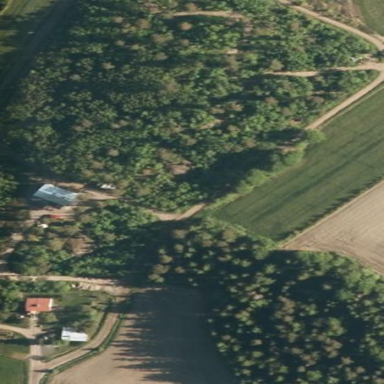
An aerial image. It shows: Forest area.